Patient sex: M
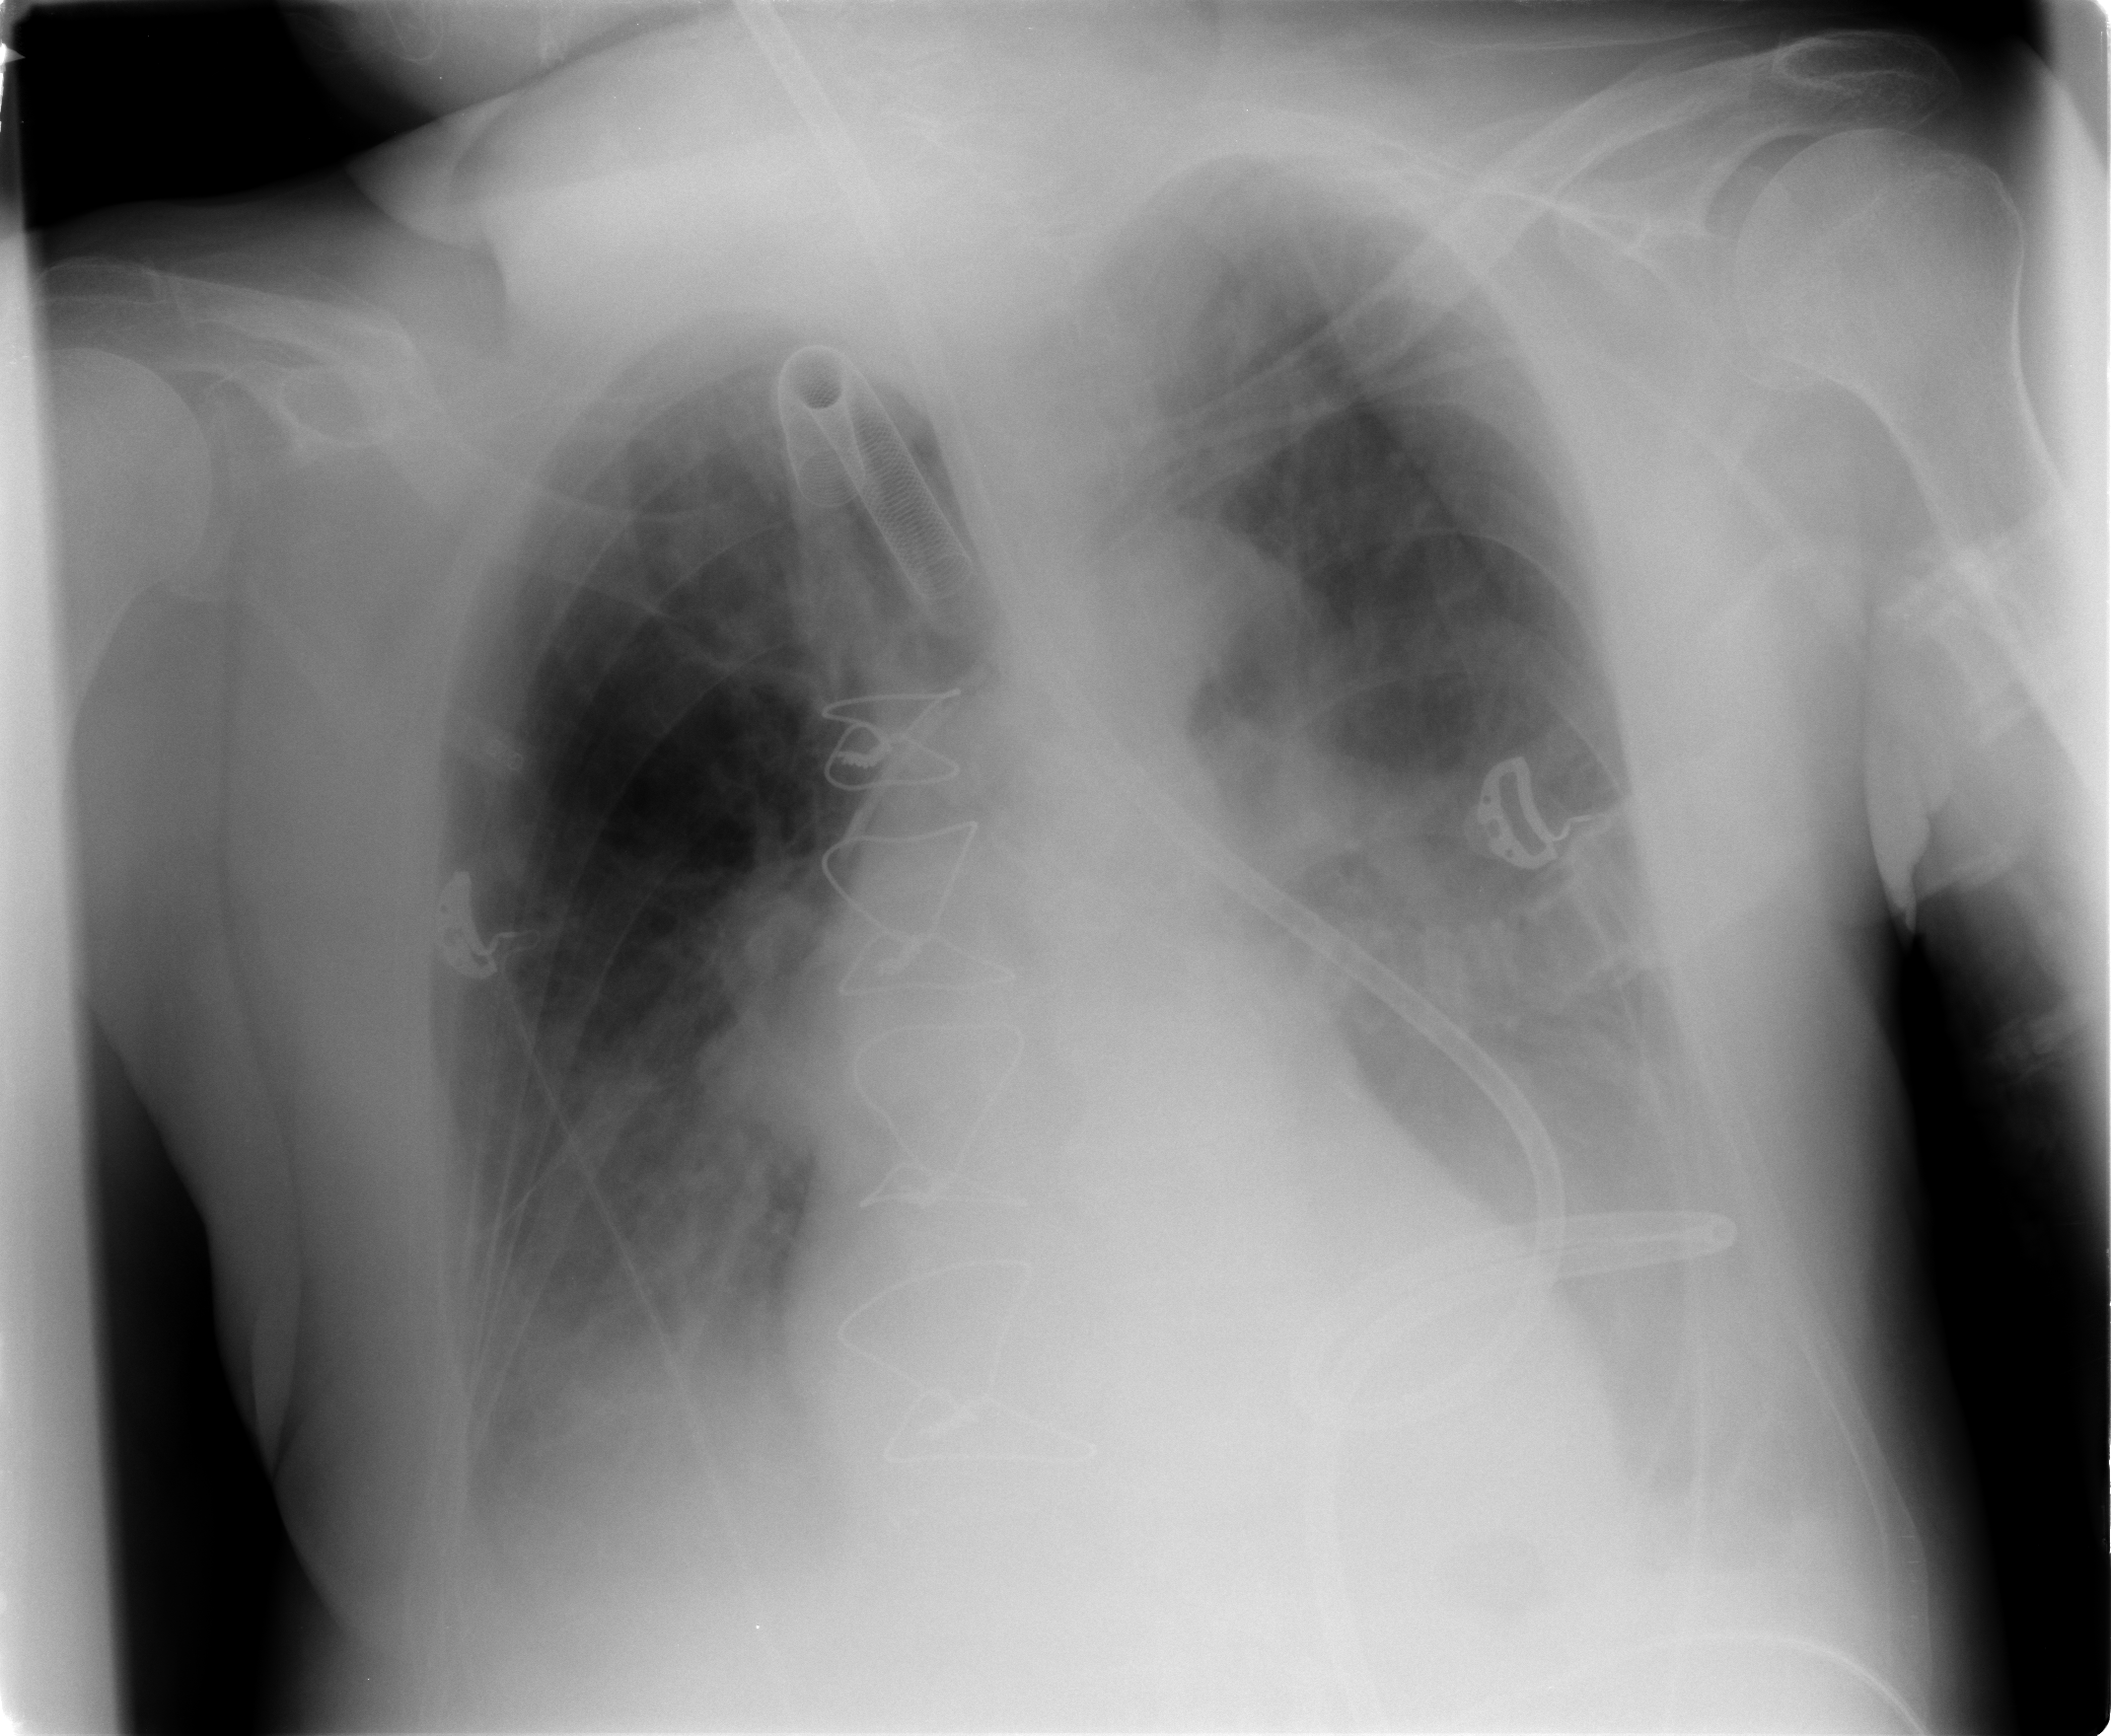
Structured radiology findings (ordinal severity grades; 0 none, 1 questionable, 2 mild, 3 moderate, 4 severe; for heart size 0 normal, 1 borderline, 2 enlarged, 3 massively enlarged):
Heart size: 0
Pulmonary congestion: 2
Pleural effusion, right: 2
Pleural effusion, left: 3
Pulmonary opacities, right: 2
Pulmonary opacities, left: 0
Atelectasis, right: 2
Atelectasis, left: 3